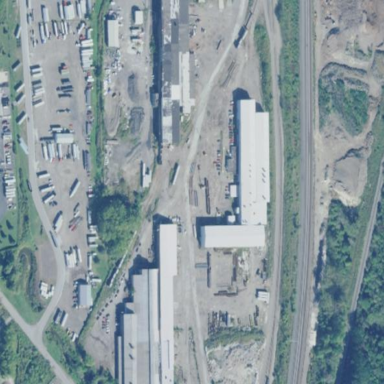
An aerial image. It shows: Industrial area.